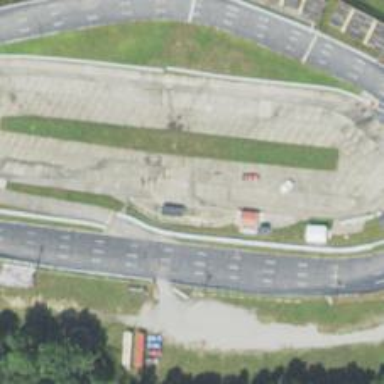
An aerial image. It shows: Raceway for motor sports.